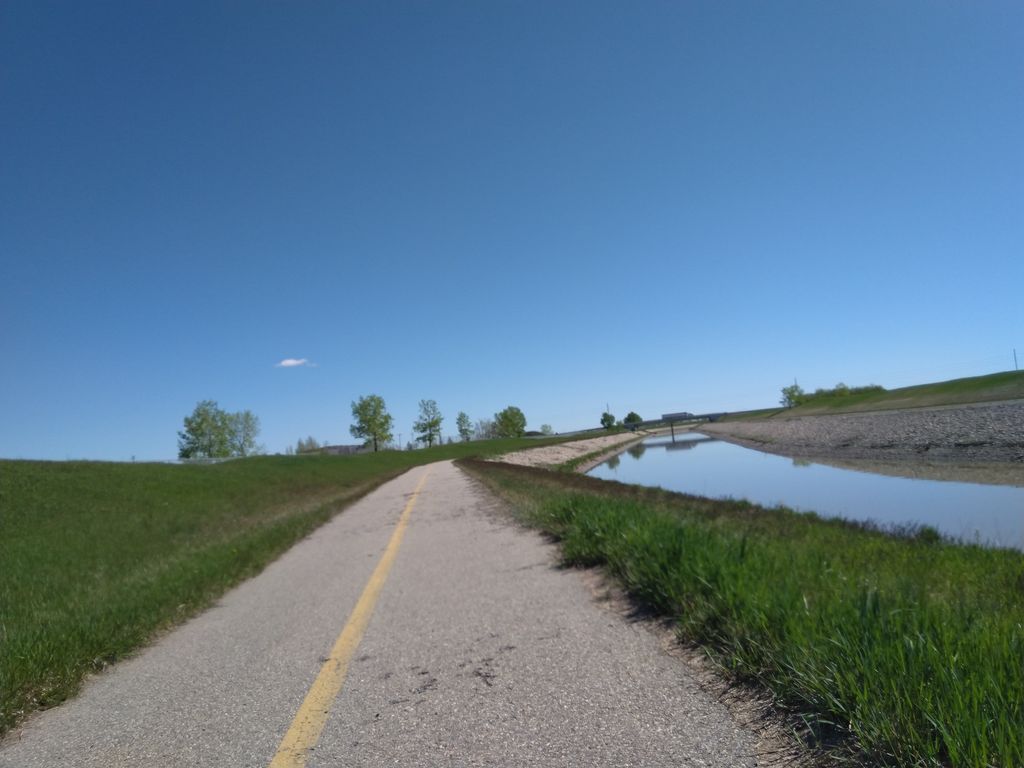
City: calgary